Question: OK, I know that this is an old problem and there are some answers here on Stackoverflow, but none seems to contain a solution for my problem or I'm not fit to understand the answers provided.
I want to align content of one div on a page created with the help of Blueprint CSS horizontally and vertically centered as shown in the picture below and I can't figure out how. Most of the variations I tested use some sort of absolute positioning and all divs end up in the middle of the screen.

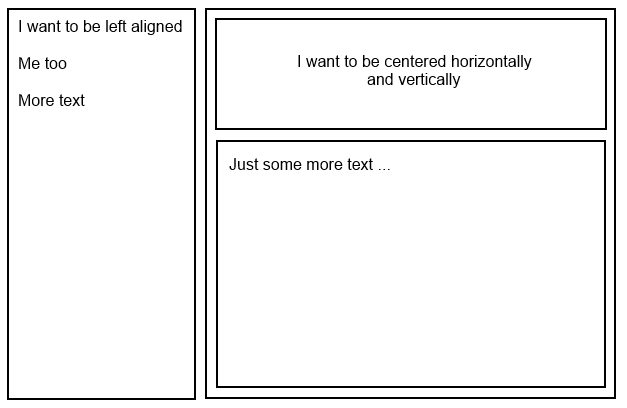
Answer: Try applying these styles to the div in which the text should be centered
'''
.mydiv{
display: table-cell;
vertical-align: middle;
text-align: center;
}
'''